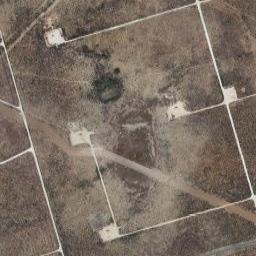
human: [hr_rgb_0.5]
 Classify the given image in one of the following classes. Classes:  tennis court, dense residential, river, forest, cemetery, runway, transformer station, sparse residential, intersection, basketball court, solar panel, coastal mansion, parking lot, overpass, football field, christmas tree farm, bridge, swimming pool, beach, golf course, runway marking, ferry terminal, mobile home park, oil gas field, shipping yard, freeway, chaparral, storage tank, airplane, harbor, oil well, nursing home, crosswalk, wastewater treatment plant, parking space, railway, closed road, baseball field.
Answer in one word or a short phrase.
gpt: oil gas field